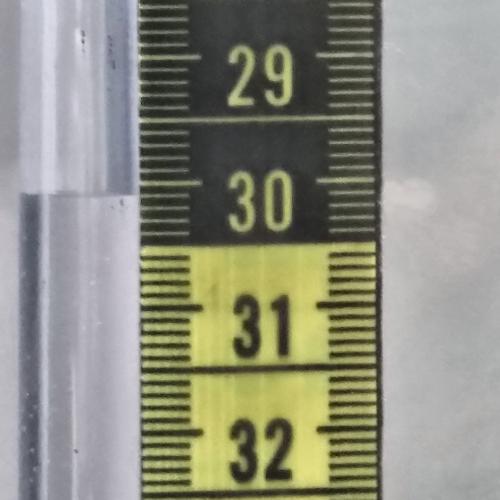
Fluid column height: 30.1 cm